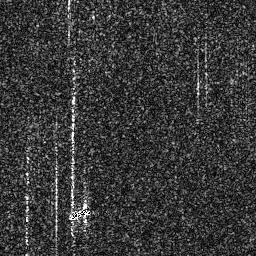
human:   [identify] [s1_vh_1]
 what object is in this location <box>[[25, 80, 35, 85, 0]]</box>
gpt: <ref>1 small ship at the bottom</ref>